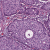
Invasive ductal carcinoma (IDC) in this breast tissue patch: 0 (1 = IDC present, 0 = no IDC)